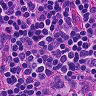
Metastatic tissue present: no